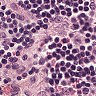
Metastatic tissue present: no